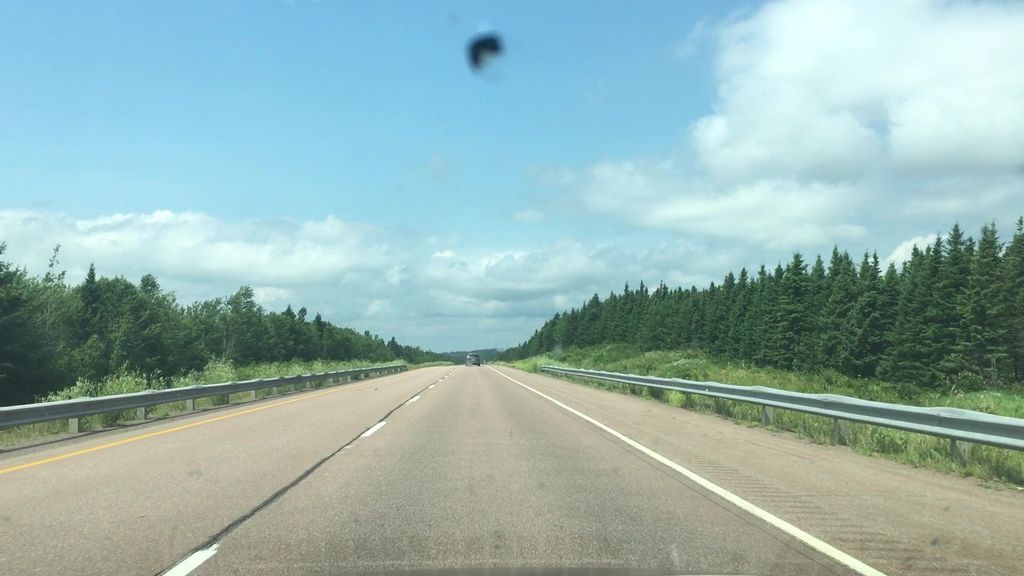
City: charlottetown